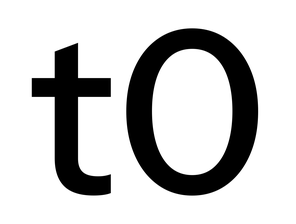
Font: InstrumentSans_Medium